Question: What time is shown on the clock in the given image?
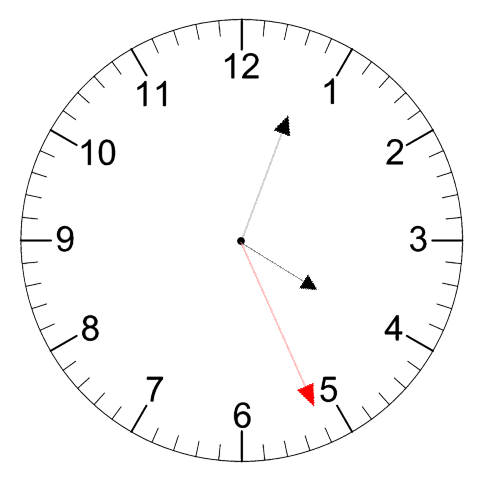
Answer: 04:03:26